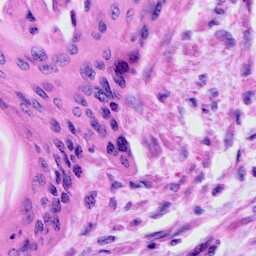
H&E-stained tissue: Cervix